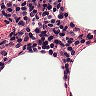
Metastatic tissue present: no